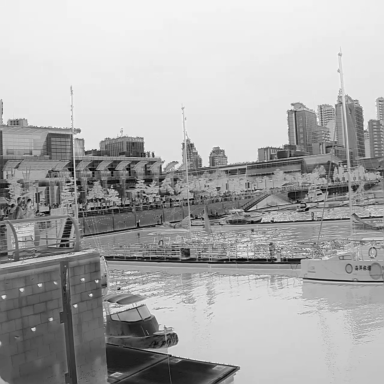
There are four objects shown in the infrared image, including a canoe, and three sailboats.